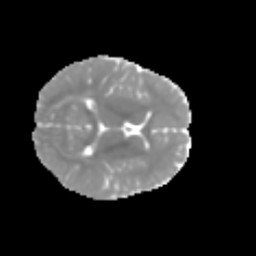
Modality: MD
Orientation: axial
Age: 7
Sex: male
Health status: healthy